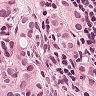
Metastatic tissue present: yes